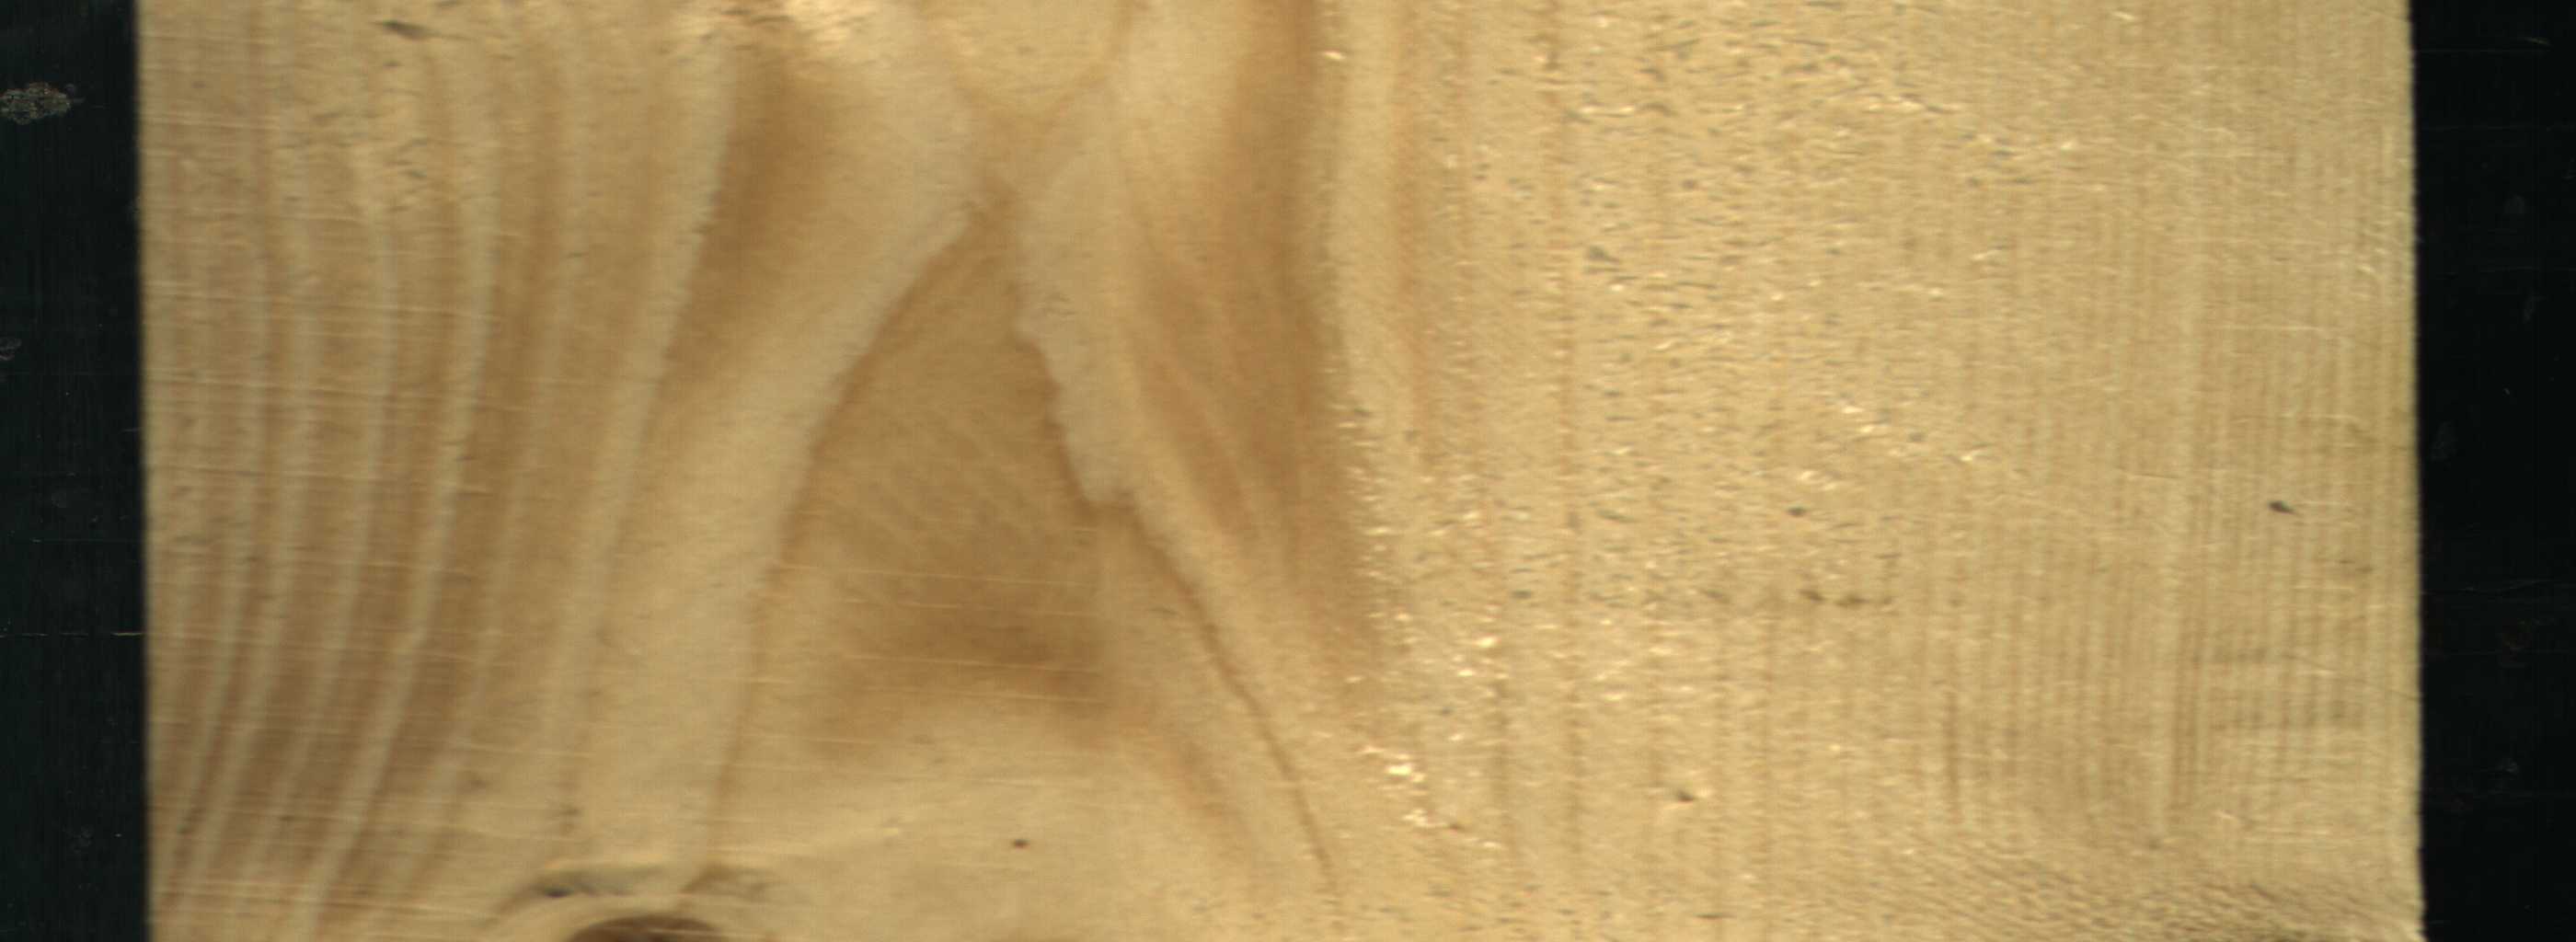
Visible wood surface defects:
Live_Knot